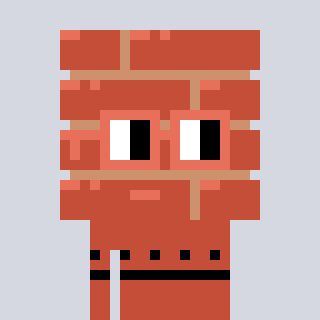
a pixel art character with square orange glasses, a wall-shaped head and a rust-colored body on a cool background